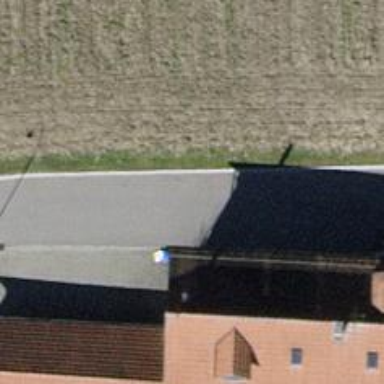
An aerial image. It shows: Residential road with asphalt surface and no sidewalks.